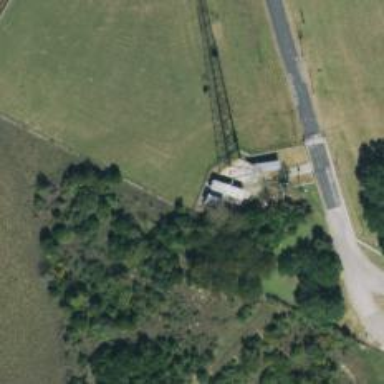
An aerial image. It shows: Mast tower used for communication.